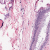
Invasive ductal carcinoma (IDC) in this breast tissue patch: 0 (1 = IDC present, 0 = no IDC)